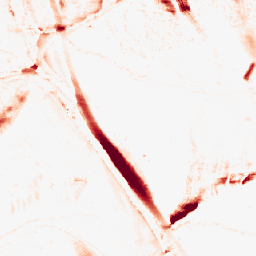
Category: morphological
Decomposition family: morphological_ellipse
Decomposition parameters: operation: opening
width: 10
height: 30
Upsampling method: nearest
Upsampling parameters: scale: 4
Upsampling scale: 4